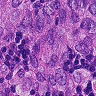
Metastatic tissue present: yes